Question: In the top of the class i did:
'''
public static int redlinerectwidth= 0;
public static int redlinerectheight = 0;
public static int redlinerectx = 0;
public static int redlinerecty = 0;
'''
Then in a method that i call it from a form i'm moving a drawn line:
'''
foreach (PointF pt in MovingPoints)
{
if (clouds != null)
{
e.FillEllipse(Brushes.Red, (pt.X + distance) , pt.Y , 2f, 2f);
} }
'''
In the end in the form i know when the whole operation is ended and at this point i want to build a rectangle of the red line.
1. The first position of the red line
2. The width
3. The height
4. Thel ast position.
So it's like a rectangle.
In form1 top i added:
'''
private Rectangle redlinerectangle;
'''
In the form1 i have a backgroundworker and the operation end at this point:
'''
if (counter == PaddingPoints.distancetoscan)
{
counter = 0;
CloudEnteringAlert.ClearList();
padrectangle = PaddingPoints.rect;
break;
}
'''
When the operation end i want to build the redlinerectangle from the 4 variables in the class.
How do i get the data from the clas sfrom the foreach loop and in the end create the rectangle ?
EDIT
Or better to draw also the a line on top bottom and right so it will look like a rectangle and the rectangle will get bigger once it's moving to the right. The +distance making the X coordinates to move to the right.
I'm drawing points and since the List MovingPoints have many points it look like a moving red line.
But what i see is a red line staying on place and another ed line moving to the right untill distance reach some valuei gave it before.
foreach (Point pt in PointsInt)
{
e.FillEllipse(Brushes.Red, pt.X * (float)currentFactor, pt.Y * (float)currentFactor, 2f, 2f);
}
First i'm drawing one still red line then i'm using the MovingPoints List and distance to move another line to the right.
How can i make that the second red line the one with the MovigPoints foreach loop will move to the right as arectangle that is build in real time when it's moving to the right ?
This is a screenshot of the end of the operation there are two red lines.
The one on the left isthe starting place and not moving. The on the right is was moving from left to right.
I need that when the second line move to the right it will show also a top and bottom lines that will get raise while it's mvonig to the right.

So in the end i will have a Rectangle.
For example a variable name rect that will be the rectangle that was drawn by the two lines in real time while the right line is moving.
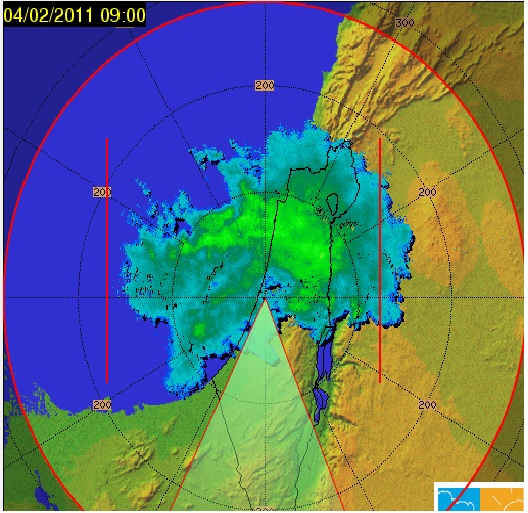
Answer: Don't call the two for to draw the lines. Draw the rectangle when you are moving the line once:
'''
Pen myPen = new Pen(Brushes.Red, 2);
float x, y width, height;
y = PointsInt.Min(p => p.Y);
PointF pointsIntMin = PointsInt.First(p => p.Y == y); //point with minimum Y in PointsInt list
y = PointsInt.Max(p => p.Y);
PointF pointsIntMax = PointsInt.First(p => p.Y == y); //point with maximum Y in PointsInt list
y = MovingPoints.Min(p => p.Y);
PointF movingPointsMin = MovingPoints.First(p => p.Y == y); //point with minimum Y in MovingPoints list
y = MovingPoints.Max(p => p.Y);
PointF movingPointsMax = PointsInt.First(p => p.Y == y); //point with minimum Y in MovingPoints list
x = pointsIntMin.X * (float)currentFactor;
y = pointsIntMin.Y * (float)currentFactor;
width = movingPointsMin.X + distance - x
height = (pointsIntMax.Y - pointsIntMin.Y) * (float)currentFactor;
if (clouds != null)
{
e.DrawRectangle(myPen, (int)x, (int)y, (int)width, (int)height);
}
myPen.Dispose();
'''

valter